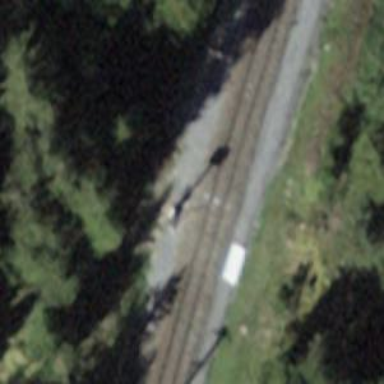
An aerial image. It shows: Railway signal.